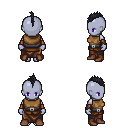
a pixel art fantasy rpg character, female body template, dark elf, purple skin, leather chest armor, robe skirt, raven mohawk hairstyle, cloth bracers, brown shoes, four views (front, back, left, right), 2x2 character sprite sheet, small pixel art, hard edges, no anti-aliasing